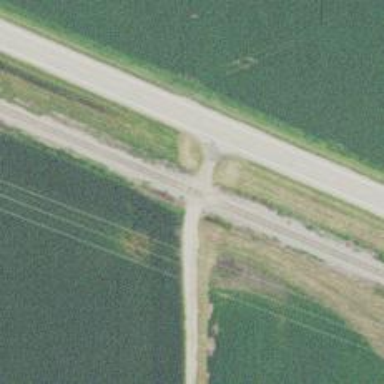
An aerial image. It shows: Railway level crossing.